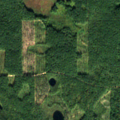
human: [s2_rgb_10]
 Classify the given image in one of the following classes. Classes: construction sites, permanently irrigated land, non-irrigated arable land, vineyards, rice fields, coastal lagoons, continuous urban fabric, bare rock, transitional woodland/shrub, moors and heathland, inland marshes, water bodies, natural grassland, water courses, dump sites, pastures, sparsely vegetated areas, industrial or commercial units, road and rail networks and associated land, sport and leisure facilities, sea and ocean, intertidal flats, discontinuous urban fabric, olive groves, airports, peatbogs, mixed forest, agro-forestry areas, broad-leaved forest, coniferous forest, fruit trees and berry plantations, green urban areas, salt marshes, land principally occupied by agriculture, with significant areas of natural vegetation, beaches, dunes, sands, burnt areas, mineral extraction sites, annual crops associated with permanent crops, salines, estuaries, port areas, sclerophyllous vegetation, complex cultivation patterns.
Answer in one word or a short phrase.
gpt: coniferous forest, mixed forest, transitional woodland/shrub, water bodies